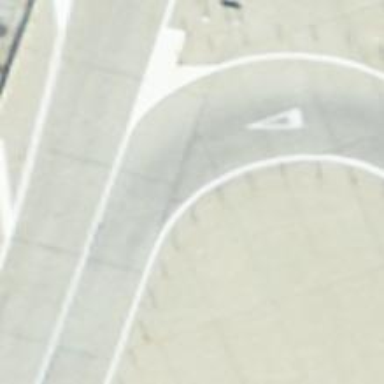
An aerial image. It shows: Bollard.